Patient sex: M
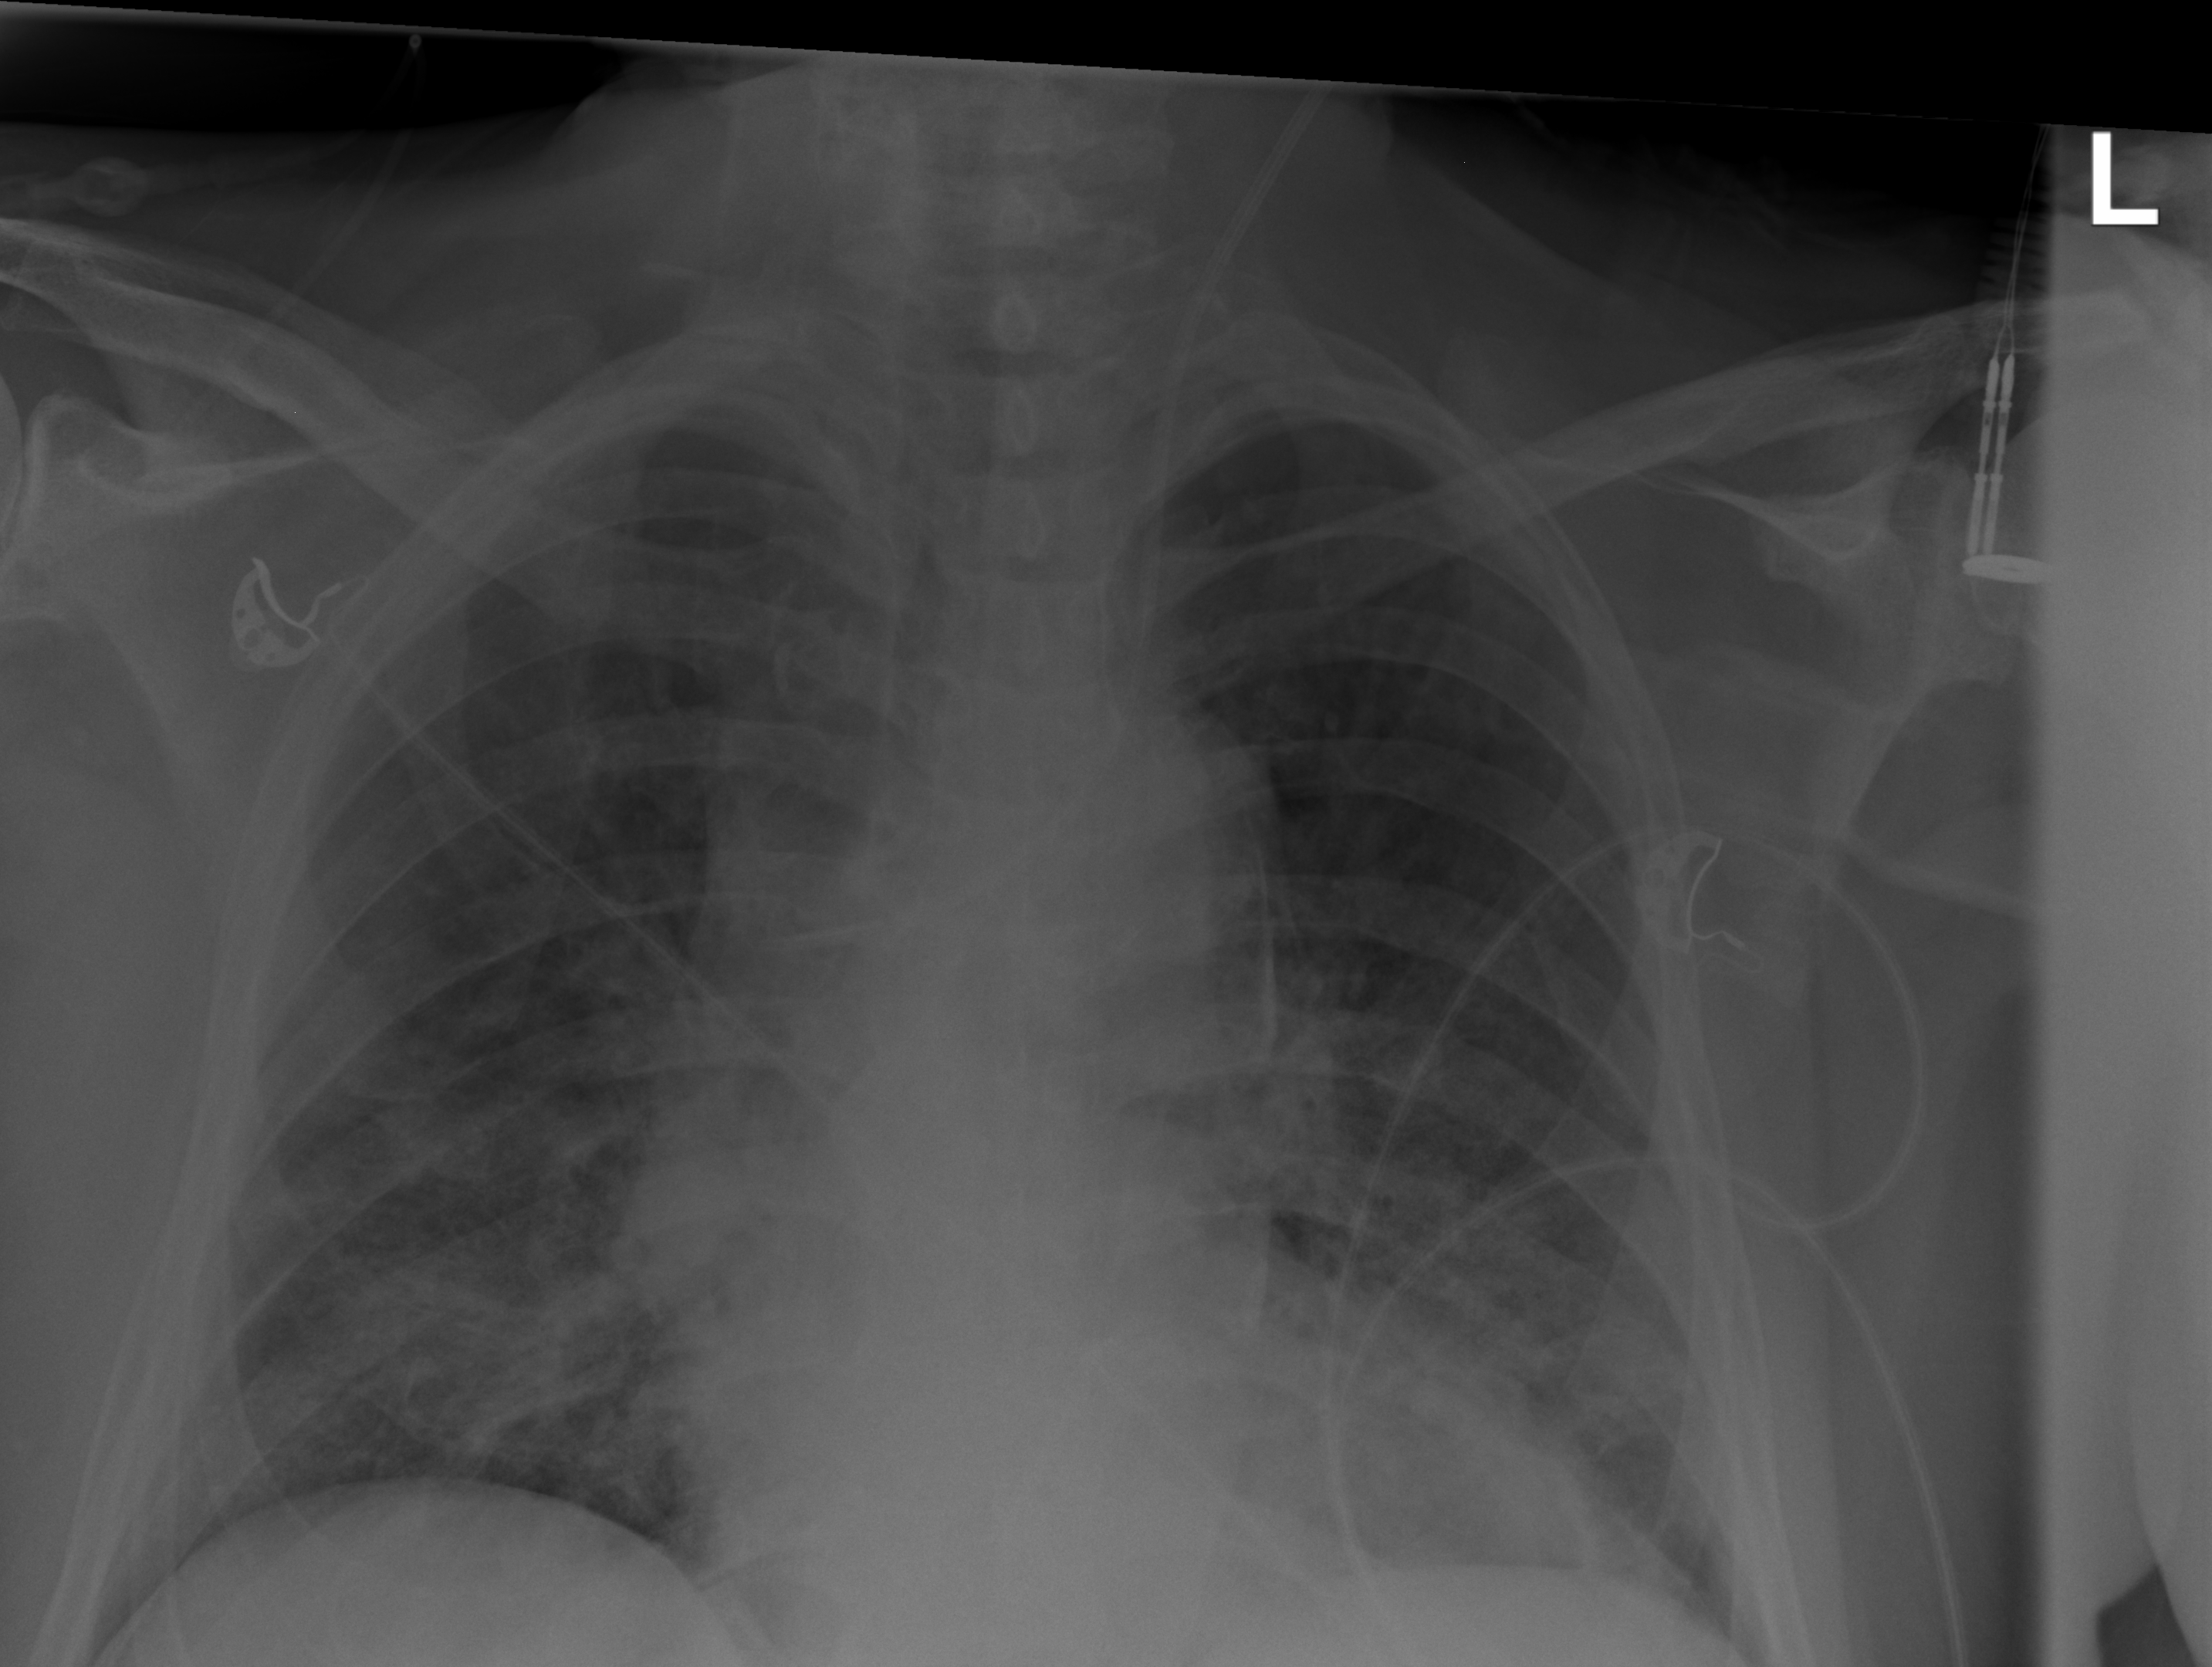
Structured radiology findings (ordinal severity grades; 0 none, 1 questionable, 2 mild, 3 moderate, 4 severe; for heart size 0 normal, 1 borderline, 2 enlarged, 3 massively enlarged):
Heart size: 0
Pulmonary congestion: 2
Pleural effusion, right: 0
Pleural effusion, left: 0
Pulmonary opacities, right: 2
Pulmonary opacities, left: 2
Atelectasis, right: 0
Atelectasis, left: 0